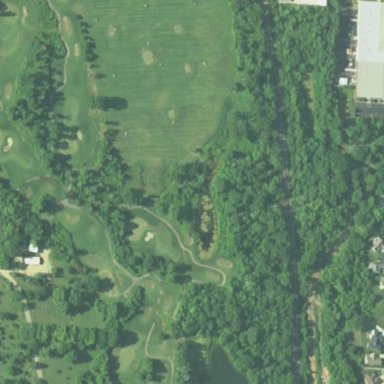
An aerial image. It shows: Golf course surrounded by greenery.